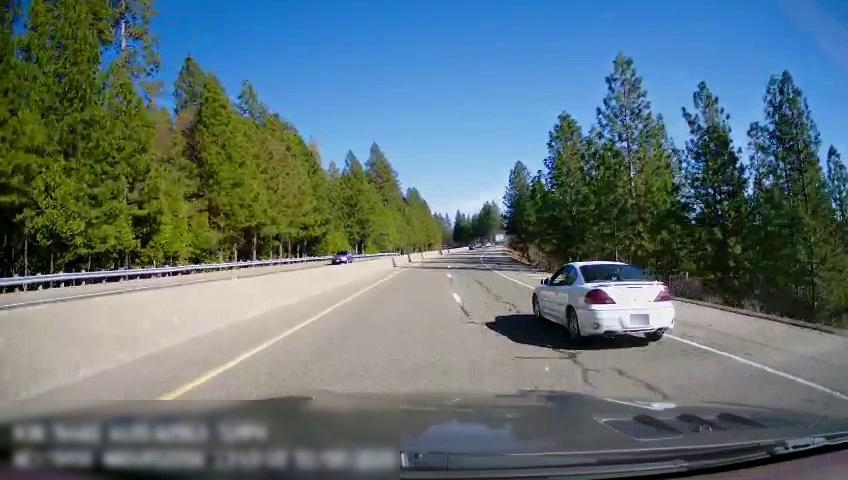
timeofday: Day
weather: Sunny
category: Drivable Space
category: Drivable Space
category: Vehicles | Car
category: Vehicles | Car
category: Lanes | Current Lane
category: Lanes | Current Lane
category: Lanes | Alternate Lane
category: Lanes | Opposite Lane